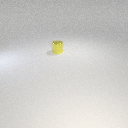
small yellow metal cylinder